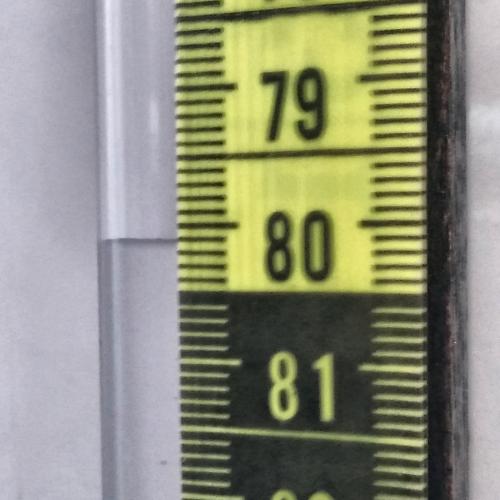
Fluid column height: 80.1 cm